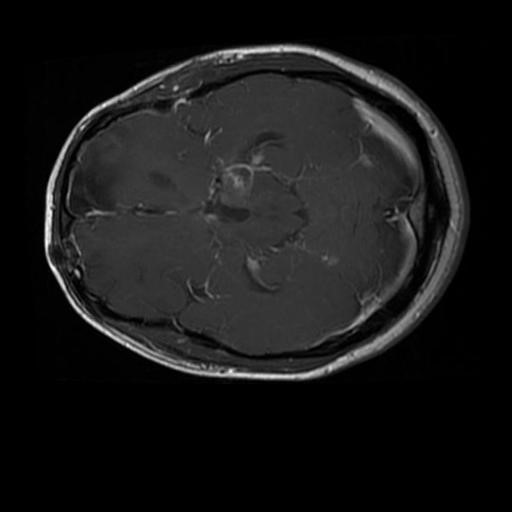
Label: brain_glioma